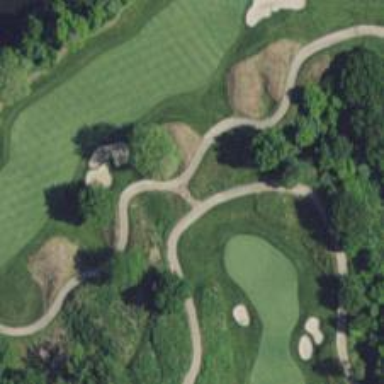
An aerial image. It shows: Pathway for golfing.